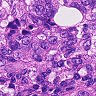
Metastatic tissue present: yes